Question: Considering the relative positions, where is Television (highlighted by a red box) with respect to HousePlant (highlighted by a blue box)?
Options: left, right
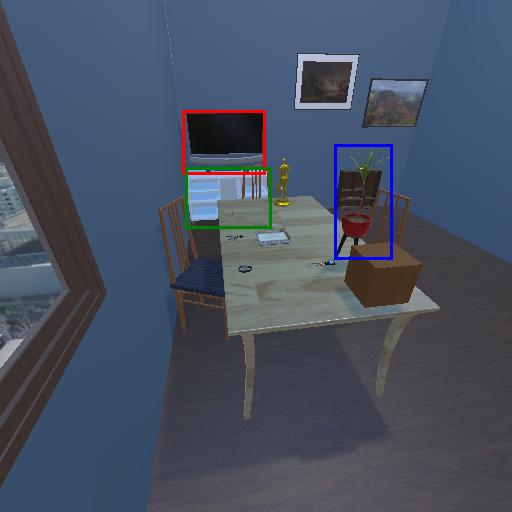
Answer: left